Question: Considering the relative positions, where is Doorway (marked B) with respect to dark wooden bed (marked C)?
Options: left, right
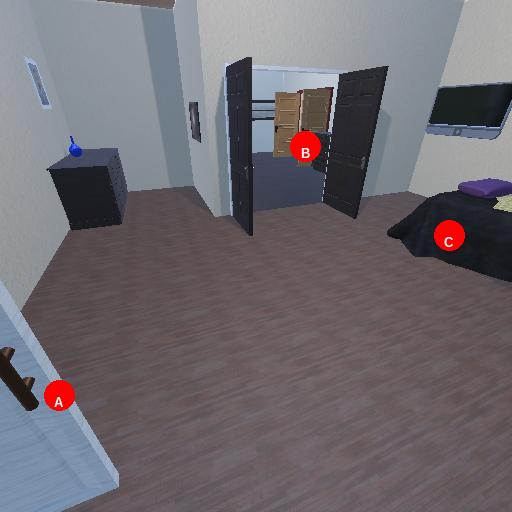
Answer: left